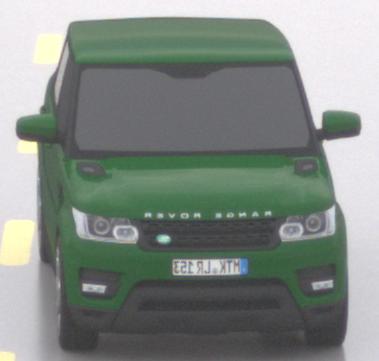
Make: Land Rover
Model: Range Rover Sport 5.0 V8 SC
Detailed model: Range Rover Sport (II)
Model produced from: 2013/09
Model produced until: 2015/07
Doors: 5
Color: green
Road condition: wet road
Daytime: morning or afternoon
Contrast: low contrast